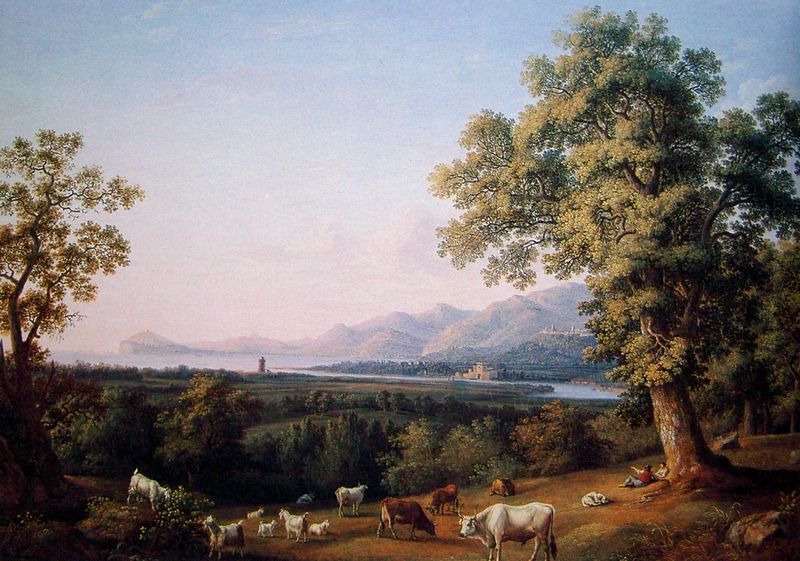
Titel: Die Mündung des Garigliano und der von Gaeta
Künstler: Jacob Philipp Hackert
Standort: Frankfurt (am Main)
Institution: Freies Deutsches Hochstift / Goethe-Museum
Schlagwörter: baum, berg, blau, blätter, gemälde, himmel, laub, mann, meer, schatten, wasser, weiß, wolken, baumstämme, bäume, fluss, frauen, grün, landschaft, menschen, ocker, see, stadt, ufer, äste, abend, braun, frau, grau, hintergrund, licht, männer, gebäude, gras, haus, hund, hunde, schloss, tiere, weg, wiese, beige, malerei, barock, stein, öl, baumstamm, ebene, erde, felder, ferne, gräser, horizont, häuser, hügel, kühe, natur, stamm, vieh, weide, weite, zweige, büsche, gewässer, sonne, wiesen, insel, land, sitzend, paar, wald, bauern, genre, turm, aussicht, ruhe, liegen, ort, jungen, berge, gebirge, hang, bergkette, violett, herde, kuh, idylle, pause, picknick, rast, böschung, romantik, luft, tiefe, zeigen, bucht, rinder, helligkeit, burg, leuchtturm, idyll, bläulich, frieden, entspannung, leben, nähe, ländlich, fluchtpunkt, rinde, landwirtschaft, poussin, eiche, balu, schafen, schafe, ochse, hirte, hirten, schäfer, ziege, koch, süddeutschland, bere, wals, ziegen, bukolisch, südlich, kälber, ideallandschaft, fruchtbar, flussmündung, feinheit, besonnt, asd, aussichtplattform, r, i, s, u, e, d, h, z, df, op, uk, fs, ds, 67, trj, tz, ui, io, sd, oi, kuh turm berge griechenland, fds, sdg, tzu, uio, 7i, 5t5r, sda, grünfelder